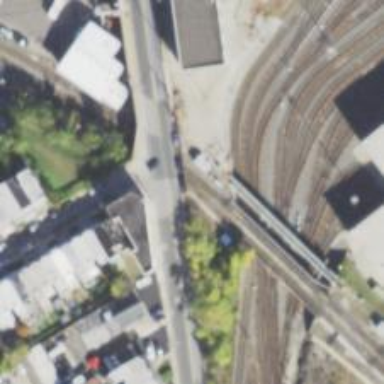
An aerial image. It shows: Light rail electrified railway.